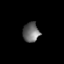
Tissue: prostate
Cell type: T cells
Senescence score: 0.7468
Nuclear area (px): 315
Mean DAPI intensity: 107.263